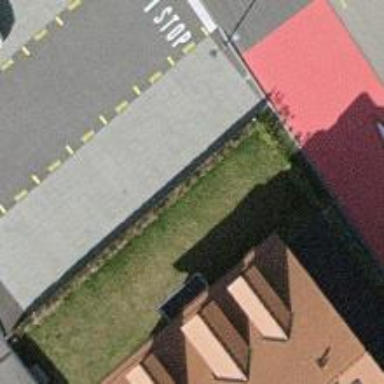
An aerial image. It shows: Parking area.